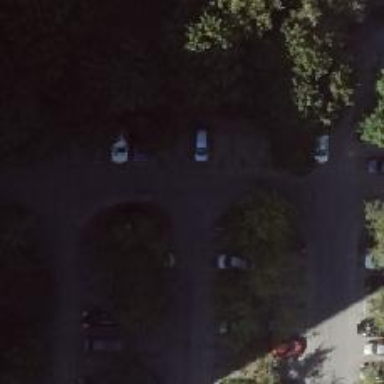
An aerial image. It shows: Parking aisle with concrete surface.